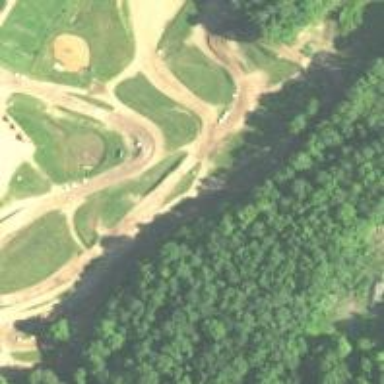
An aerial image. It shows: Raceway for motor sports.